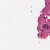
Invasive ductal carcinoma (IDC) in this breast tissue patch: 0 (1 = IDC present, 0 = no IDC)